Question: The picture describes a maze problem, where green is the starting position and red is the end point. Find the length of the shortest path.
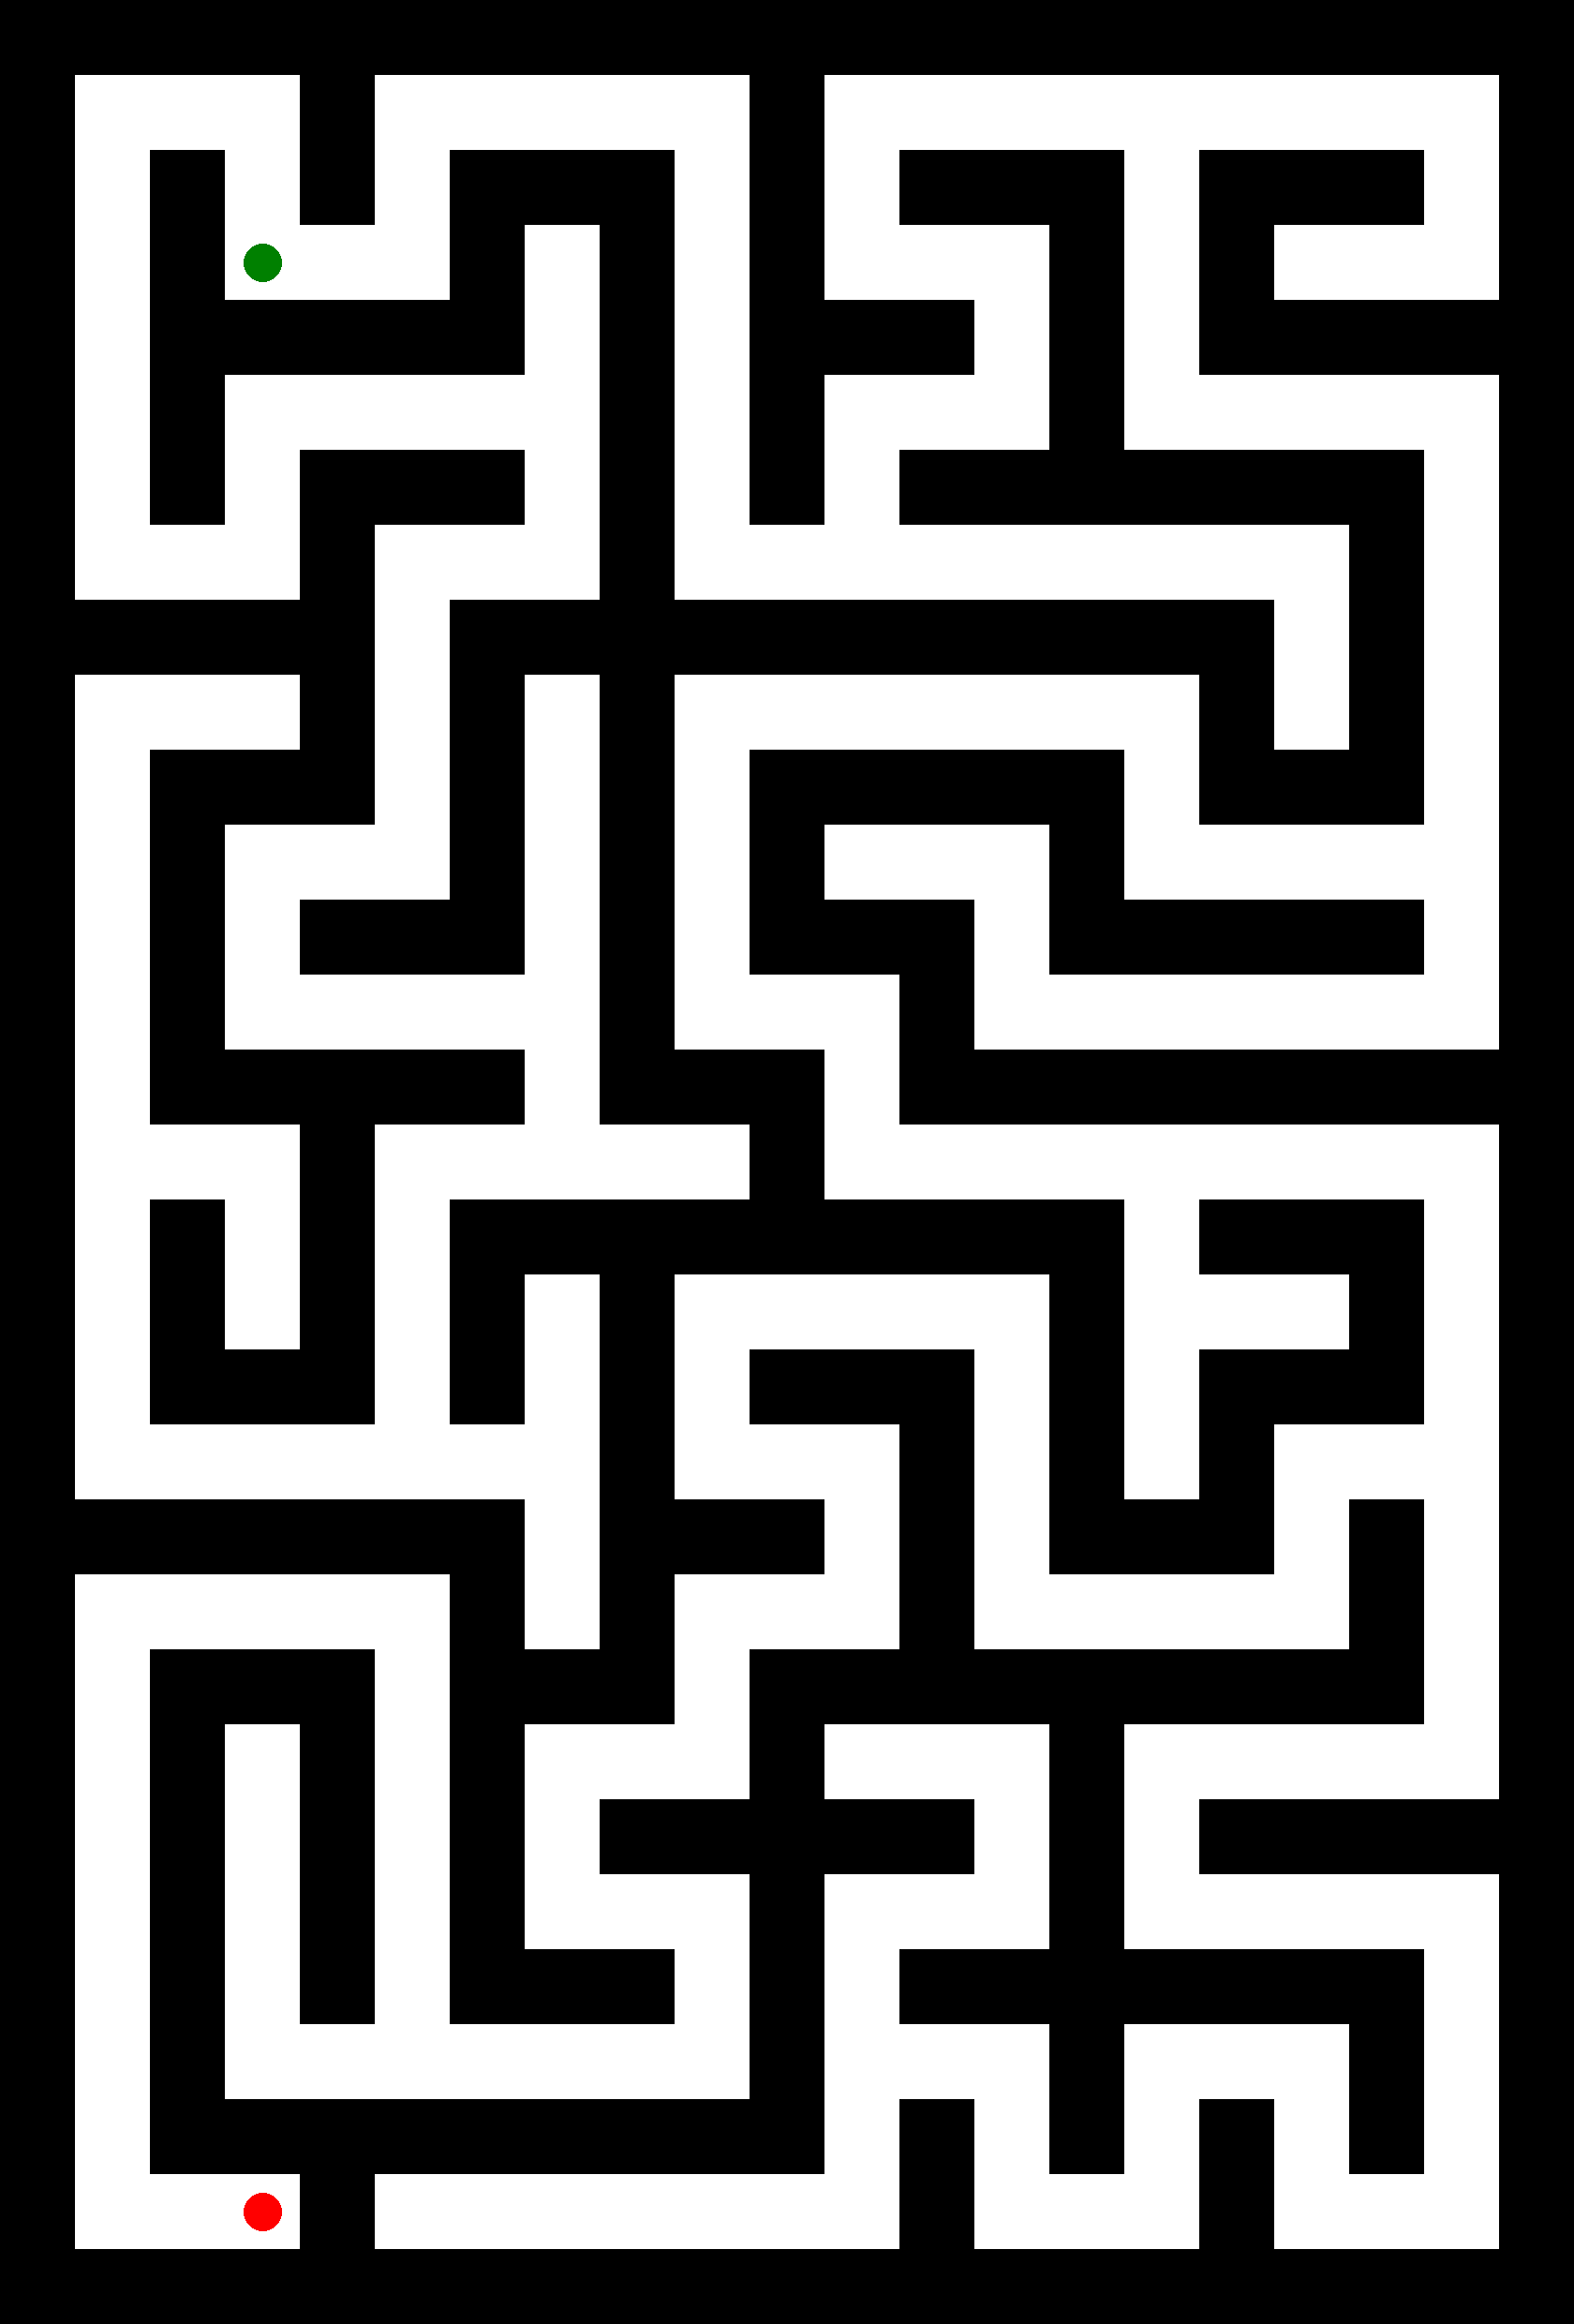
Answer: 134